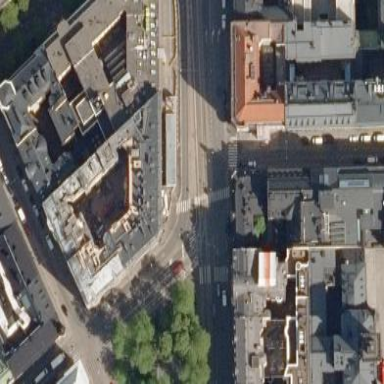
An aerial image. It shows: Commercial area within city block.